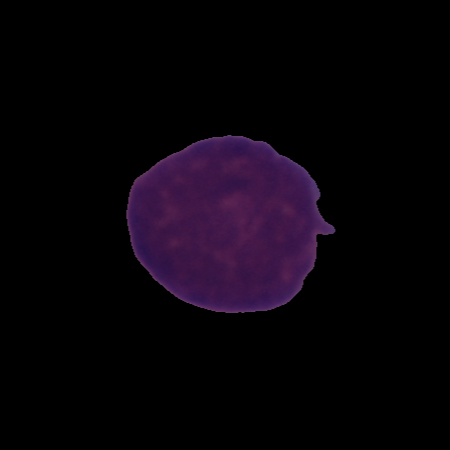
Label: cancer